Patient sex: F
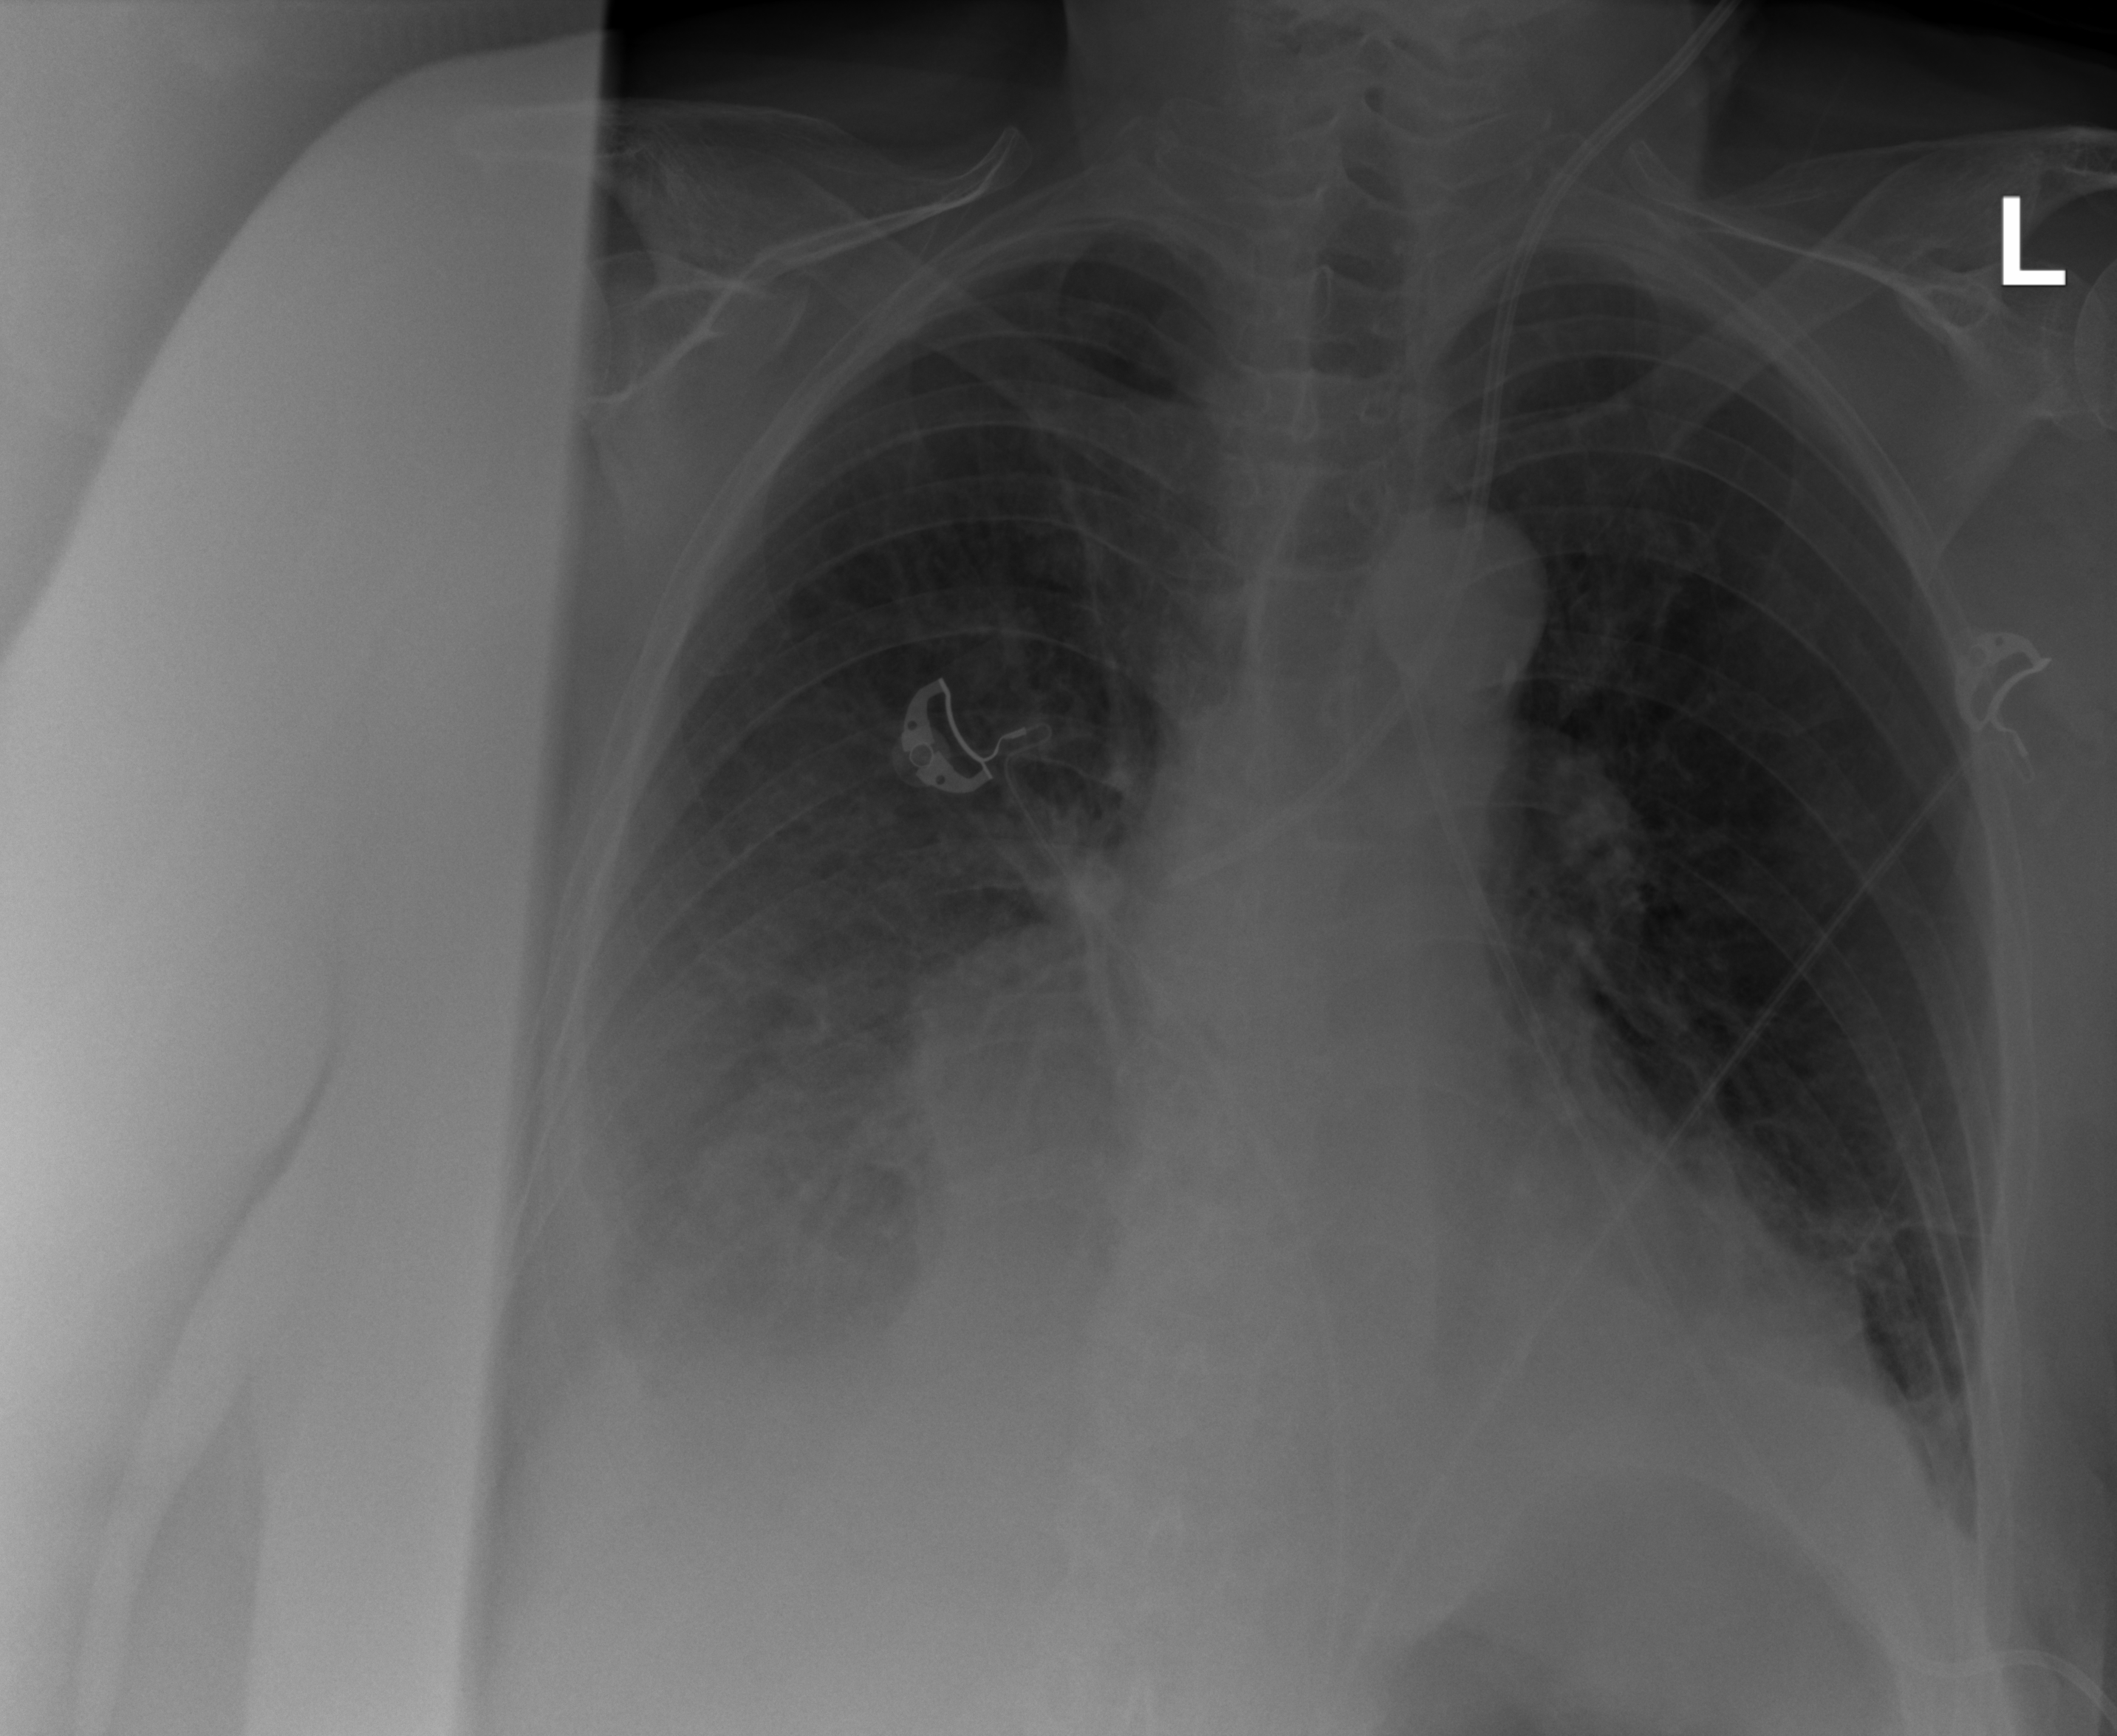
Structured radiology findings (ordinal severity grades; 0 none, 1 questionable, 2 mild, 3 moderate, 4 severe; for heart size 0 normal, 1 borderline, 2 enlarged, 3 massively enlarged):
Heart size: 2
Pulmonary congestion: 2
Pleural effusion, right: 3
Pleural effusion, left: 2
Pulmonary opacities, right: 0
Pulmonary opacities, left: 0
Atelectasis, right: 3
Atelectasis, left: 2